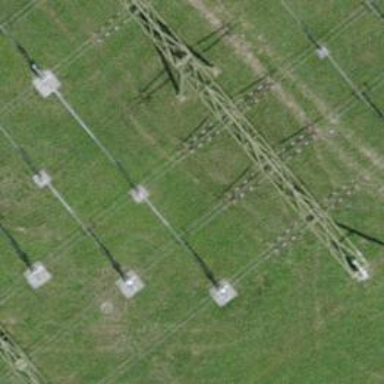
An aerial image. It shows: Switch used for power control.